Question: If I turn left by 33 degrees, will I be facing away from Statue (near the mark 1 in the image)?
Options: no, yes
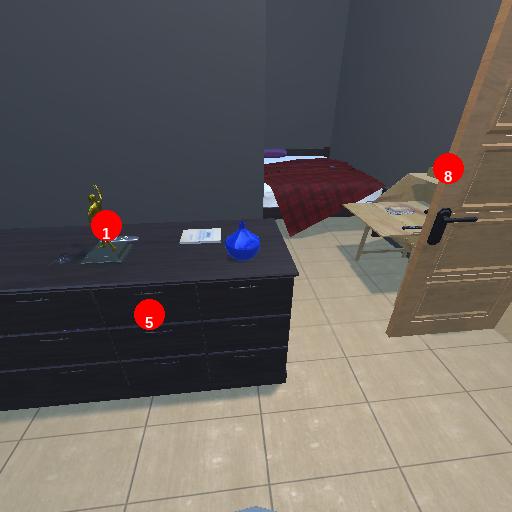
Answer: no